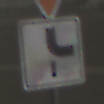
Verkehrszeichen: VerlaufVorfahrtsstrasse10
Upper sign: VorfahrtGewaehren
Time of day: Night
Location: Outdoor (Urban)
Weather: PartlyCloudy
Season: NotSpecified
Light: Artificial